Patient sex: F
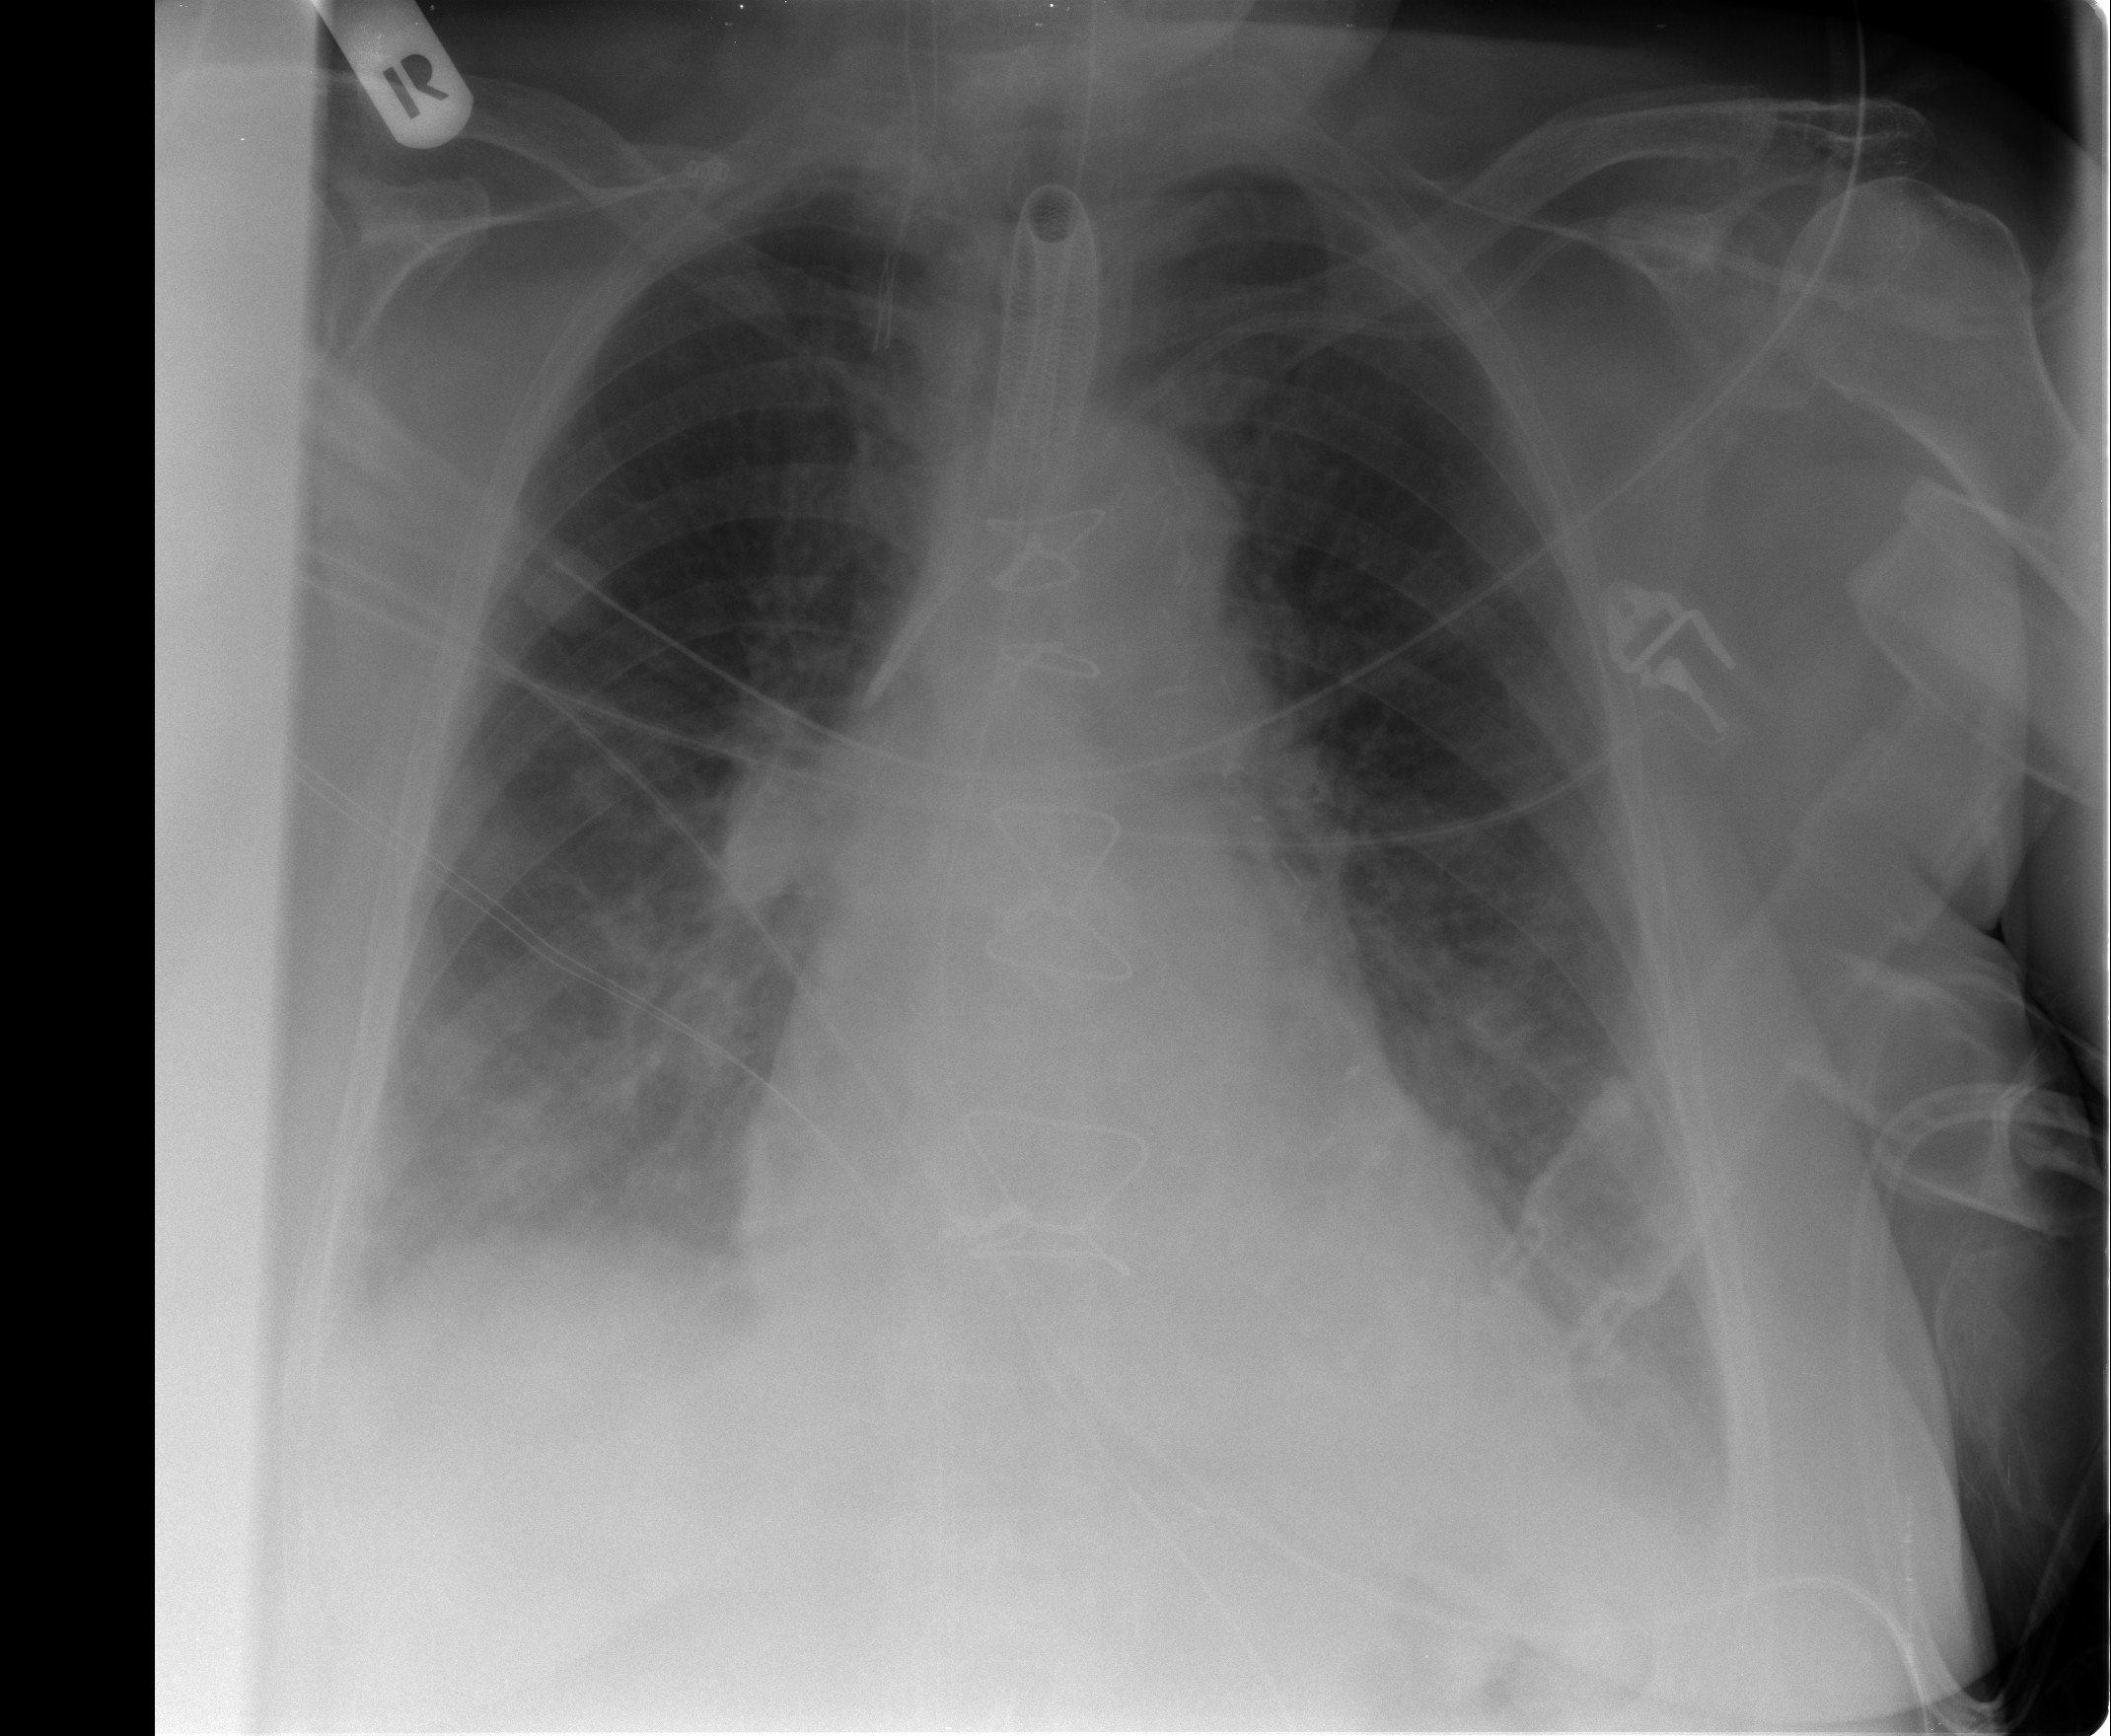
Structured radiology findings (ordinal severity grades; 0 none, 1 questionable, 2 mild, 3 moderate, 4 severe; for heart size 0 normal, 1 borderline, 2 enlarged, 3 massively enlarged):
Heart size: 2
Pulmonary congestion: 1
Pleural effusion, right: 2
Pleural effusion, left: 2
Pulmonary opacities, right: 1
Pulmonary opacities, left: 0
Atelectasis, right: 2
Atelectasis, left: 2